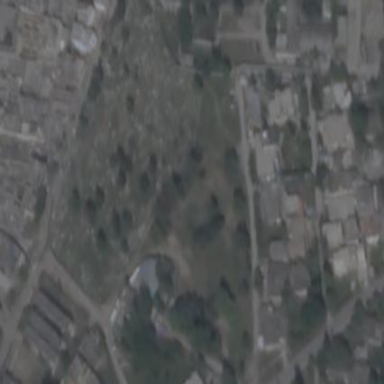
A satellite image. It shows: Grave yard.